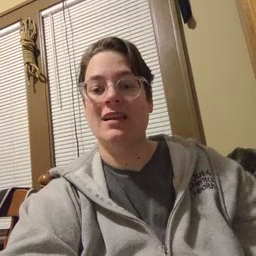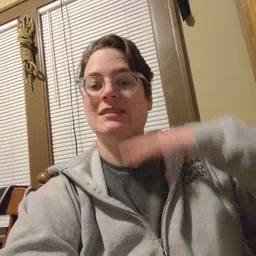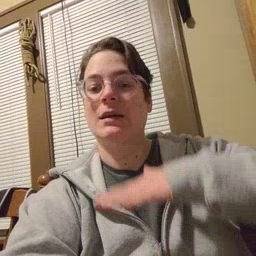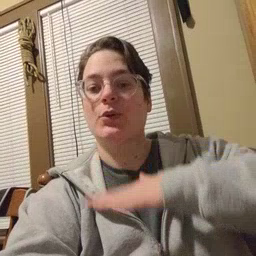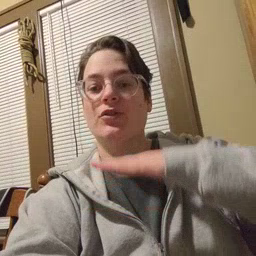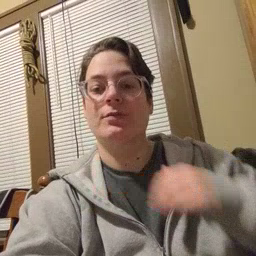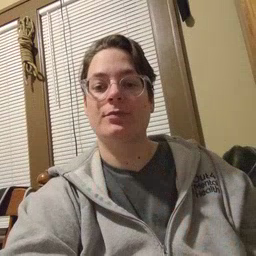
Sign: table